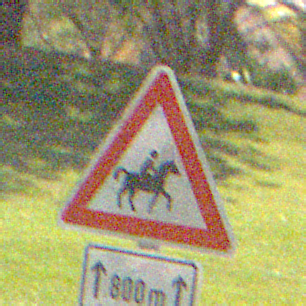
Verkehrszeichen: ReiterLinks
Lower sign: LaengeEinerStrecke1
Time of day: Night
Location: Outdoor (Nature)
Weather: Clear
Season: NotSpecified
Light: Natural